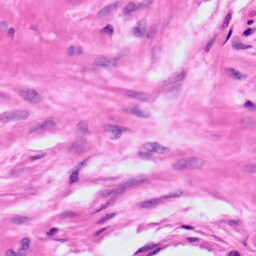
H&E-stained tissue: Ovarian